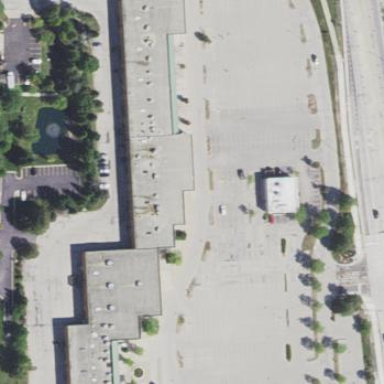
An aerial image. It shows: Retail building.